Question: I am trying to do a scatter plot using D3, but the points are not showing up. I can see circles generated in console though. Does anyone know why?
'''
<script>
var rawData= ...;
function plotData(data){
var concentration = [],
uptake = [];
for (var i=1; i<data.length; i++) {
concentration.push(data[i][3]);
uptake.push(data[i][4]);
}
var width = 1000, height = 800;
var x = d3.scale.linear()
.domain([d3.min(concentration)-20, d3.max(concentration)+20])
.range([0, width]);
var y = d3.scale.linear()
.domain([d3.min(uptake)-20, d3.max(uptake)+20])
.range([height, 0]);
var svg = d3.select("#scatter").append("svg")
.attr("width", width)
.attr("height", height);
svg.selectAll("scatterplot")
.data(uptake)
.enter().append("svg:circle")
.attr("cy", function(d) {return y(d); } )
.attr("cx", function(d,i) {return x(concentration[i]); } )
.style("fill", "brown")
.attr("r", 3);
}
</script>
<body>
<div>
<button onclick="plotData(rawData)">Visualize</button>
</div>
<hr />
<div id=scatter class=visualization></div>
</body>
'''
The console output is here:

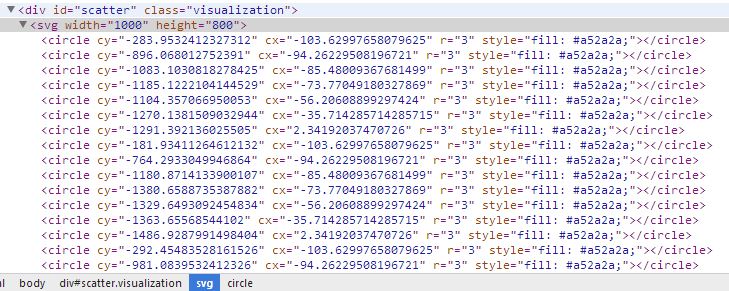
Answer: The DOM inspector shows that your program is assigning negative cx and cy values to your points. Since you're using linear scales to set these attributes, that suggests there is something wrong with your scale ranges or domains.
You're defining your scales as:
'''
var x = d3.scale.linear()
.domain([d3.min(concentration)-20, d3.max(concentration)+20])
.range([0, width]);
var y = d3.scale.linear()
.domain([d3.min(uptake)-20, d3.max(uptake)+20])
.range([height, 0]);
'''
Assuming 'width' and 'height' are both positive numbers, the only way to get a negative output value from the scale is if you input a number that is less than the minimum domain value for the X scale or more than the maximum domain value on the Y scale -- which implies that the max/min functions aren't doing what you expect.
The most likely reason for unexpected results with 'd3.max' and 'd3.min' is that you're sorting numbers stored as strings. It's even mentioned as a warning <URL> -- if your numbers are stored as strings, they will be compared alphabetically, not by numerical value.
Your linear scales still work because they coerce any input values to numbers, so you weren't getting any errors from the compiler, just unexpected results.
The solution (as @Boxuan discovered, see the comments) is simply to make sure that all your numbers are stored as such before passing them to the max and min functions. Because you already have a loop in your code in which you're re-organizing your data, that is a natural place to do the parsing:
'''
for (var i=1; i<data.length; i++) {
concentration.push(parseFloat(data[i][3]));
uptake.push(parseFloat(data[i][4]));
}
'''